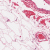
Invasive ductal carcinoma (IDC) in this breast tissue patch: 0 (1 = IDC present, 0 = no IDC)